Question: I want to create an example like the image below but instead have a choose image from Photo Library or Take a Picture with camera (like facebook app). Is this view something built-in or do I need to create a custom view?

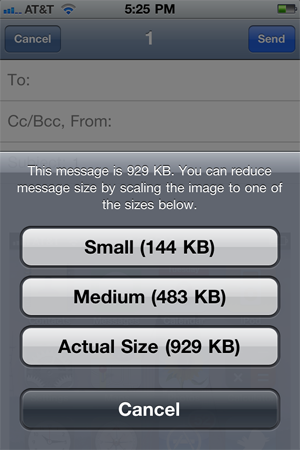
Answer: So you want a UIActionSheet?
Do this:
'''
UIActionSheet *actionSheet = [[UIActionSheet alloc]
initWithTitle:@"What do you want to do?"
delegate:self
cancelButtonTitle:@"Cancel"
destructiveButtonTitle:nil
otherButtonTitles:@"Camera", @"Photos", nil];
[actionSheet showInView:self.view];
[actionSheet release];
'''
Then in the clickedButtonAtIndex do something like this:
'''
- (void)actionSheet:(UIActionSheet *)actionSheet clickedButtonAtIndex:(NSInteger)buttonIndex {
UIImagePickerController *picker = [[UIImagePickerController alloc] init];
picker.delegate = self;
if ([[actionSheet buttonTitleAtIndex:buttonIndex] isEqualToString:@"Camera"]) {
picker.sourceType = UIImagePickerControllerSourceTypeCamera;
}
else if ([[actionSheet buttonTitleAtIndex:buttonIndex] isEqualToString:@"Photos"]) {
picker.sourceType = UIImagePickerControllerSourceTypePhotoLibrary;
}
[self presentModalViewController:picker animated:YES];
[picker release];
}
'''